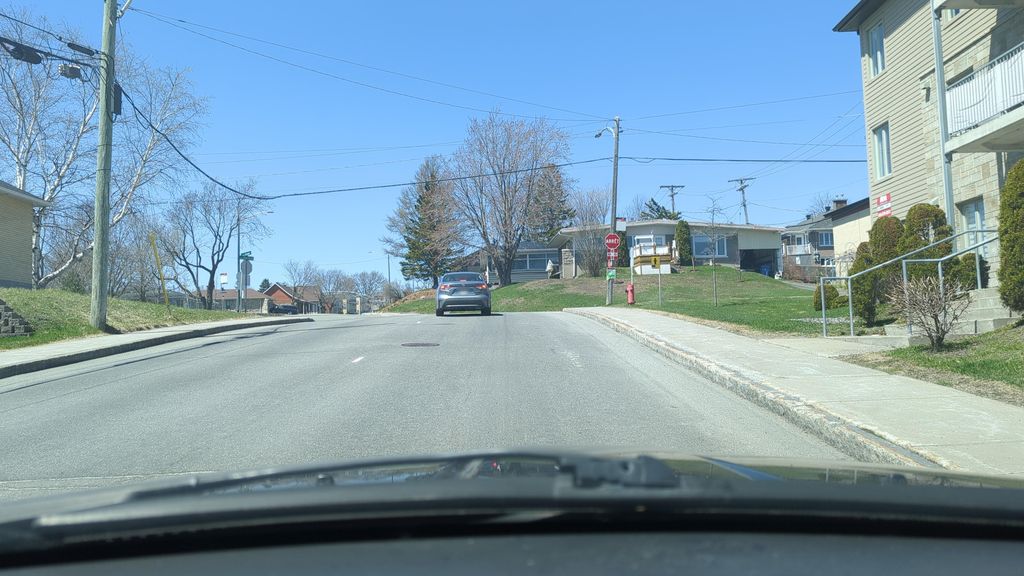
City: quebec_city